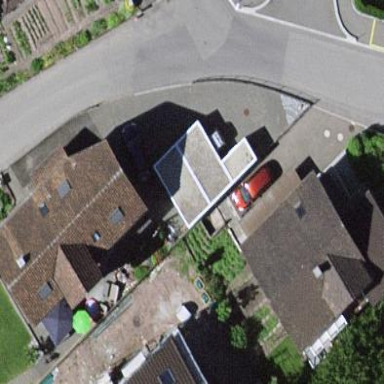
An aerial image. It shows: Group of garages.